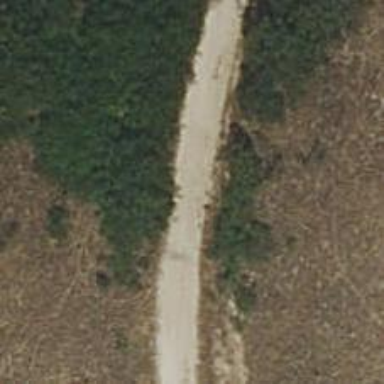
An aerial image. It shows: Dirt track road.